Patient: sex M, age 61
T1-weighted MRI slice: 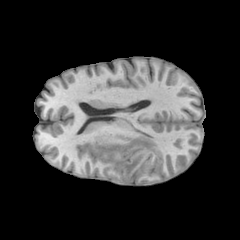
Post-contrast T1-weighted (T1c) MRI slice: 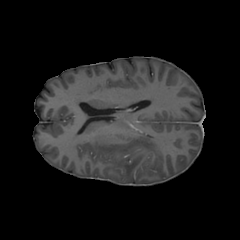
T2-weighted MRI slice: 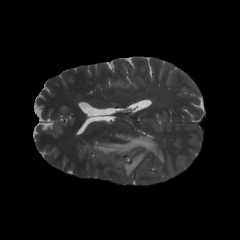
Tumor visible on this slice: yes
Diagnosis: Glioblastoma, IDH-wildtype
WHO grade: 4